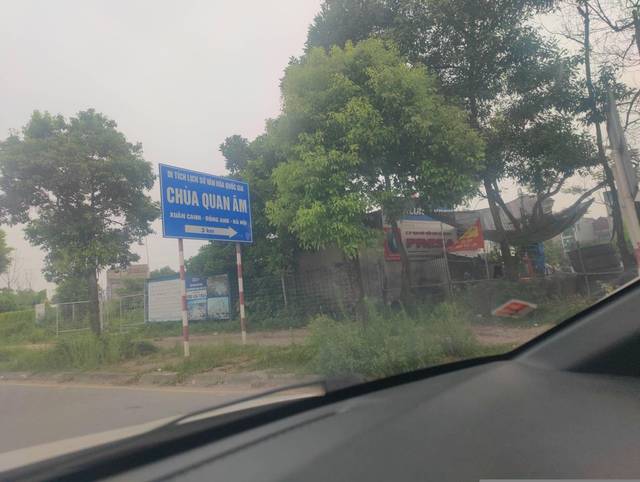
Region: Vietnam
Coordinates: 21.108, 105.849